Interaction volume radius: 5 \u00c5
Interaction volume height: 15 \u00c5
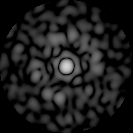
Disorder parameter: 0.8278